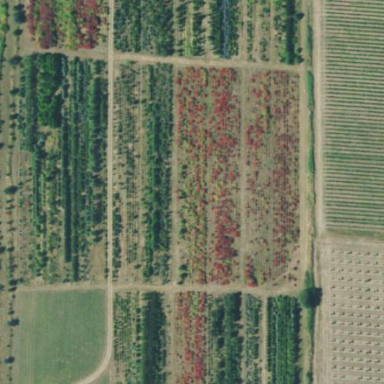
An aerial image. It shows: Plant nursery.